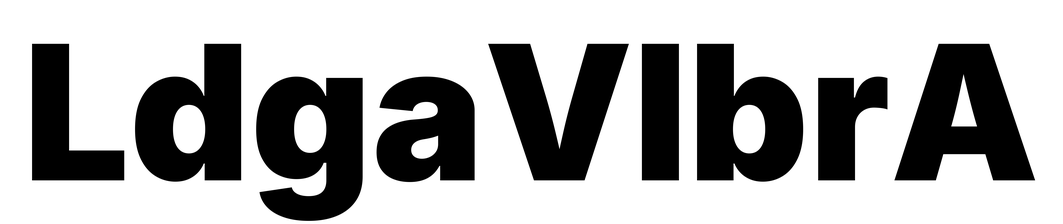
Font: Inter_Black